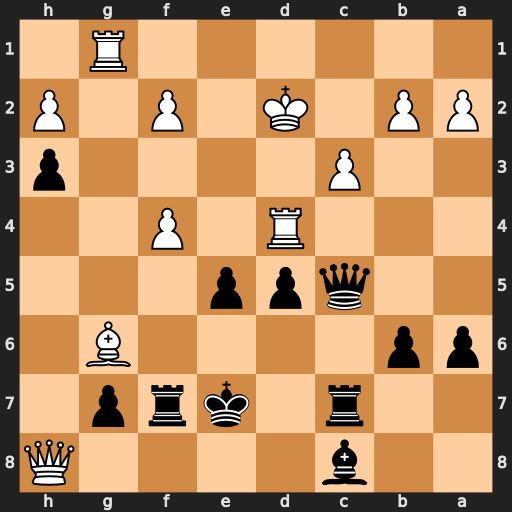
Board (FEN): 2b4Q/2r1krp1/pp4B1/2qpp3/3R1P2/2P4p/PP1K1P1P/6R1
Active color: b
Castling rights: -
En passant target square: -
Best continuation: exd4 Bxf7 dxc3+ Ke1 Qd4 Qe8+ Kd6 Qd8+ Kc6 Bxd5+ Qxd5 Rg6+ Be6